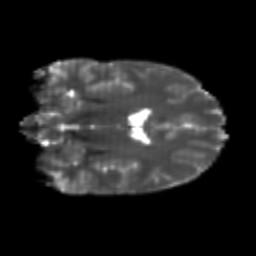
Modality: T2w
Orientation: coronal
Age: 22
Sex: male
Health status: healthy
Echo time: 0.074 s